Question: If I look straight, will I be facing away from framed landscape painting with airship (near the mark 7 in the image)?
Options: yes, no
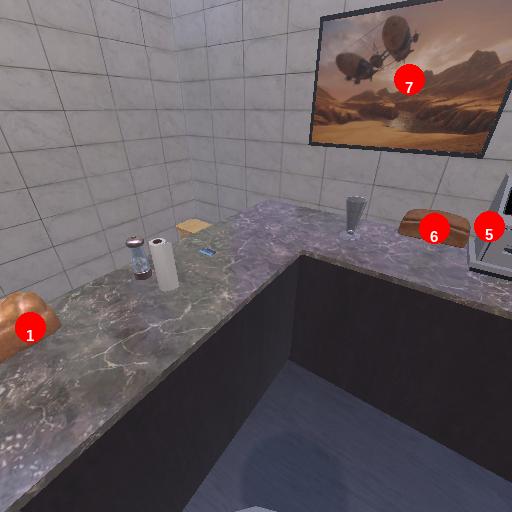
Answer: yes